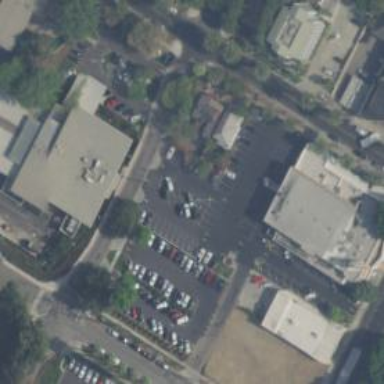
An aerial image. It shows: Alley classified as service road.